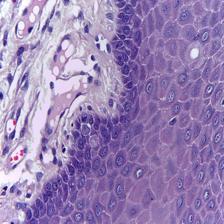
Diagnosis: Normal